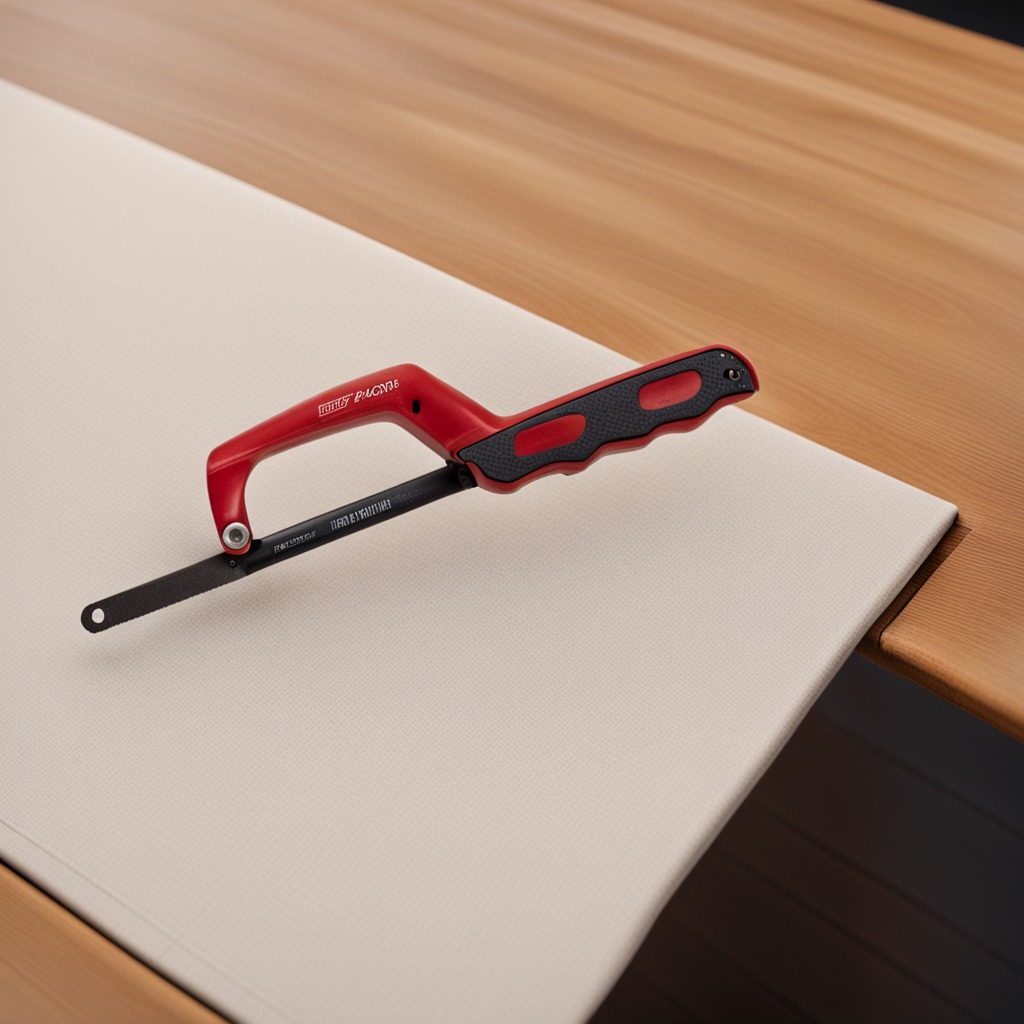
A handheld metal saw lies on the wooden table.